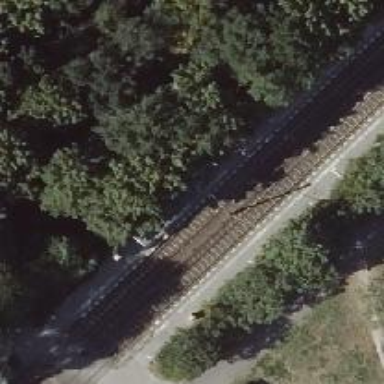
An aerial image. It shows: Platform for public transport with shelter. This railway platform is for trams.